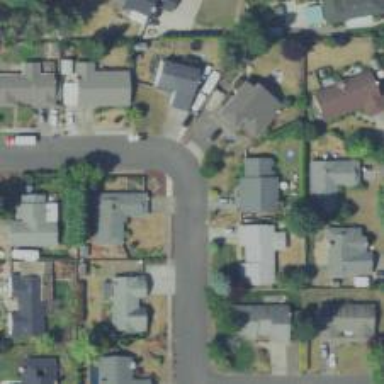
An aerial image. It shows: Residential road with sidewalk on the left.